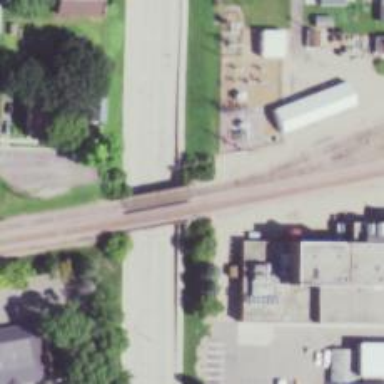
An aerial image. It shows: Bridge over railway siding with one track.